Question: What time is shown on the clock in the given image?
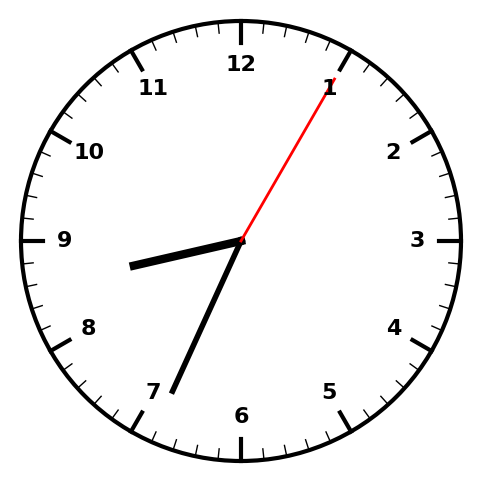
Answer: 08:34:05